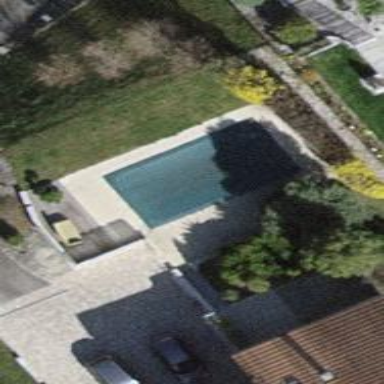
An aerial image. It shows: Swimming pool located in leisure land.